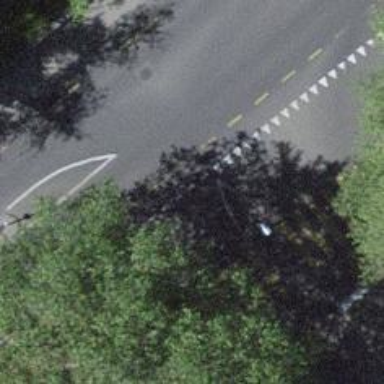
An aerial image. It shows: Road with traffic signals.